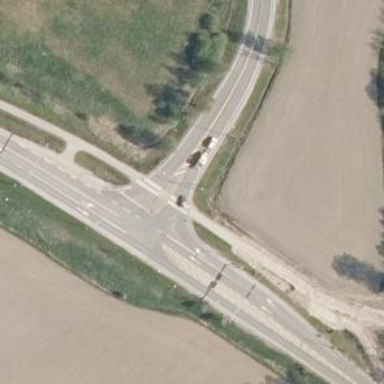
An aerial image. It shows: Marked road crossing with pedestrian island.